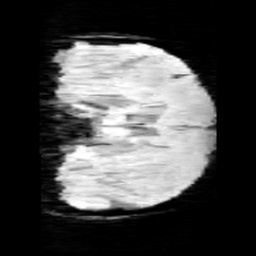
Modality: minIP
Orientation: coronal
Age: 11
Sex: male
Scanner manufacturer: siemens
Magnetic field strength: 3 T
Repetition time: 0.027 s
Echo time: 0.02 s